Question: I have been trying to actuate an Arduino Servo with the speed of the car from the game "Assetto Corsa". I have managed to extract the live data from the game using Shared Memory and am trying to send it to the Arduino over the Serial port.
I have not yet managed to represent the actual speed of the car on the Servo, and I am wondering why. I'm pretty sure the problem comes from the Arduino Code, I can extract the speed of the car but I'm unsure how to use it properly. Maybe you could help?
This is the Arduino code extract :
'''
char inData[8];
char inChar; // Where to store the character read
byte index = 0; // Index into array; where to store the character
int angle = 0;
int newAngle = 0;
int MaxChars = sizeof(inData);
char ch;
while (Serial.available())
{
char ch = Serial.read();
Serial.write(ch);
if (index < MaxChars && isDigit(ch))
{
inData[index++] = ch;
}
else
{
inData[index] = 0;
newAngle = atoi(inData);
Serial.write(newAngle);
if (newAngle > 0 && newAngle < 180)
{
if (newAngle < angle)
for (; angle > newAngle; angle -= 1)
{
myServo.write(angle);
}
else
for (; angle < newAngle; angle += 1)
{
myServo.write(angle);
}
}
index = 0;
angle = newAngle;
delay(1000);
}
}
'''
And this is the code I am using to extract info from the game and send it to the Arduino :
'''
while (true)
{
snprintf(Data, sizeof(Data)-1, "%3.3f", pf->speedKmh);
SP->WriteData(Data, sizeof(Data));
std::this_thread::sleep_for(std::chrono::milliseconds(1000));
int readResult = SP->ReadData(inData, sizeof(inData));
printf(" Bytes read: %i
",readResult);
for (int i = 0; i < sizeof(inData); i++)
{
printf("%i", inData[i]);
inData[i] = 0;
}
}
'''
<URL>:

This is a screenshot of the echo coming from
'''
Serial.write(NewAngle);
'''
I have outlined in yellow the speed of the car. My question is :
Thank you very much!
It works! Thank you very much, this is what I changed :
'''
snprintf(Data, sizeof(Data)-1, "%3.3f", (int)(pf->speedKmh)*1.0);
'''
Casted the speed to an int and multiplied by 1.0. That seems to have done the trick! It's another case of "Don't know why it doesn't work, change something, don't know why it works!"
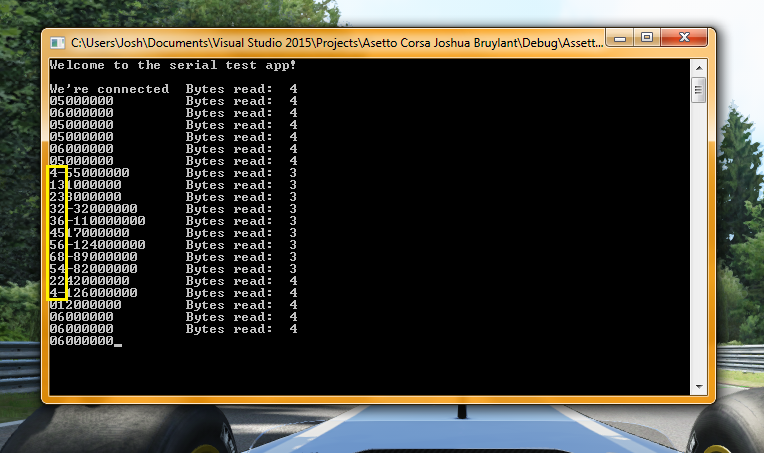
Answer: The main problem is that these short "messages" (just a number) don't have any framing. A delay or sleep doesn't count as framing, because the two system's times are not synchronized.
I would suggest putting a newline between numbers so you can tell where one number ends and the next begins. And watch out for differences in '
' on the two systems... you could explicitly send a '(char)10' or '(char)13' and watch for the same byte in the receiver. If a character gets dropped, the framing will allow you to resync to the message boundaries. This also lets you eliminate the 'delay' on the Arduino side, a very good thing.
A potential problem is here:
'''
if (index < MaxChars&& isDigit(ch))
{
inData[index++] = ch;
}
else
{
inData[index] = 0;
'''
The test should be 'index < MaxChars-1' because you add one more char for NUL termination.
When printing the received bytes on the xbox, you should put a delimiter between array elements: 'printf("%i,",inData[i])' The numbers you're looking at could be a 2 and a 3, or a 23, or a 238.
I minor change I would suggest: You are sending a floating-point value, but then you are converting the received string (after stopping at non-digits) to an integer with 'atoi'. The next time through the loop, you will get whatever characters you didn't read yet. You might as well send the value as an integer: '(int)(speed*100.0)'. This also avoids two other problems: %f3.3 will pad with spaces when speed < 100.0 (the Arduino doesn't look for these); and fractional parts of the speed get truncated.